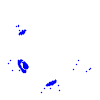
Particle: electron